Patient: sex F, age 43
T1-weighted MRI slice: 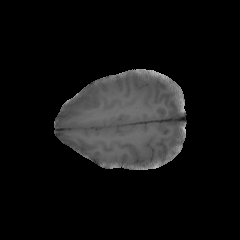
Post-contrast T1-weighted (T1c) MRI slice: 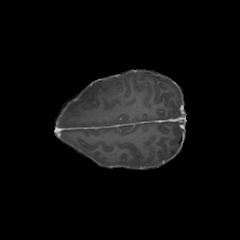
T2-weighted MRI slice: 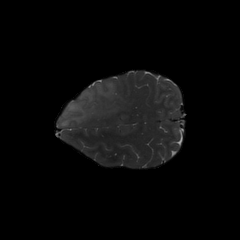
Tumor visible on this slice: yes
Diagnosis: Astrocytoma, IDH-mutant
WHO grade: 3